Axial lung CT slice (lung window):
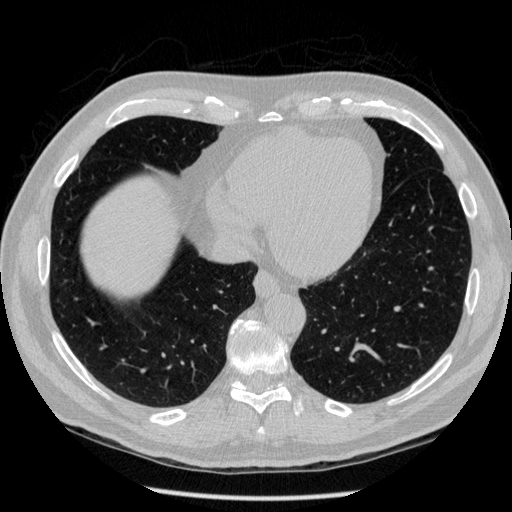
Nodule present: no